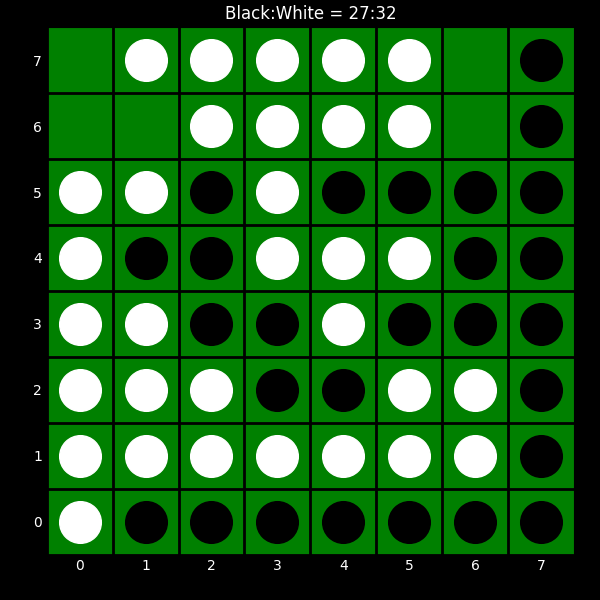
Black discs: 27
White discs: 32